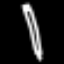
Label: pencil